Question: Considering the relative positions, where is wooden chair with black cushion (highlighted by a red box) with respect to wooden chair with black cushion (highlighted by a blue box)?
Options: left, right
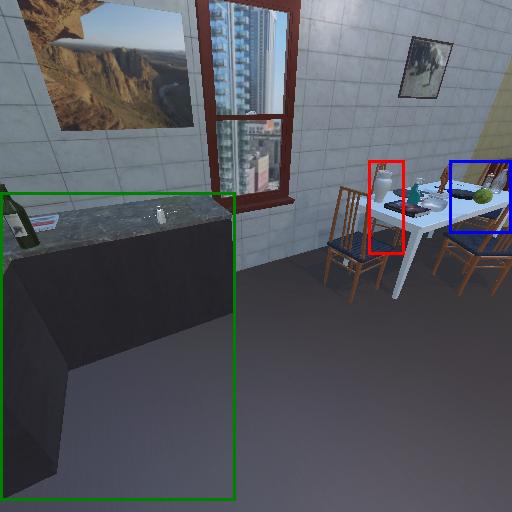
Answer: left